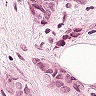
Metastatic tissue present: yes